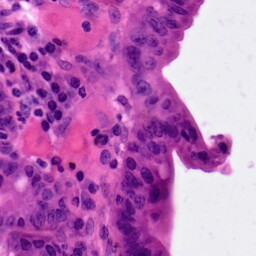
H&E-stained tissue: Pancreatic